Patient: sex M, age 33
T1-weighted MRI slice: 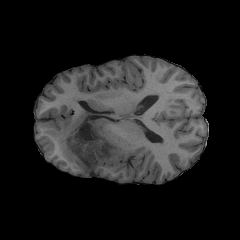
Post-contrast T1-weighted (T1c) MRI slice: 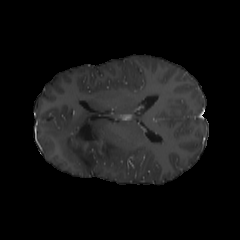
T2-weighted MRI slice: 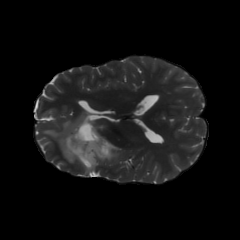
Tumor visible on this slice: yes
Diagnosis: Astrocytoma, IDH-mutant
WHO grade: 4